Field crop: tomato
Growth stage: 1
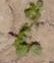
Species: portulaca